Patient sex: M
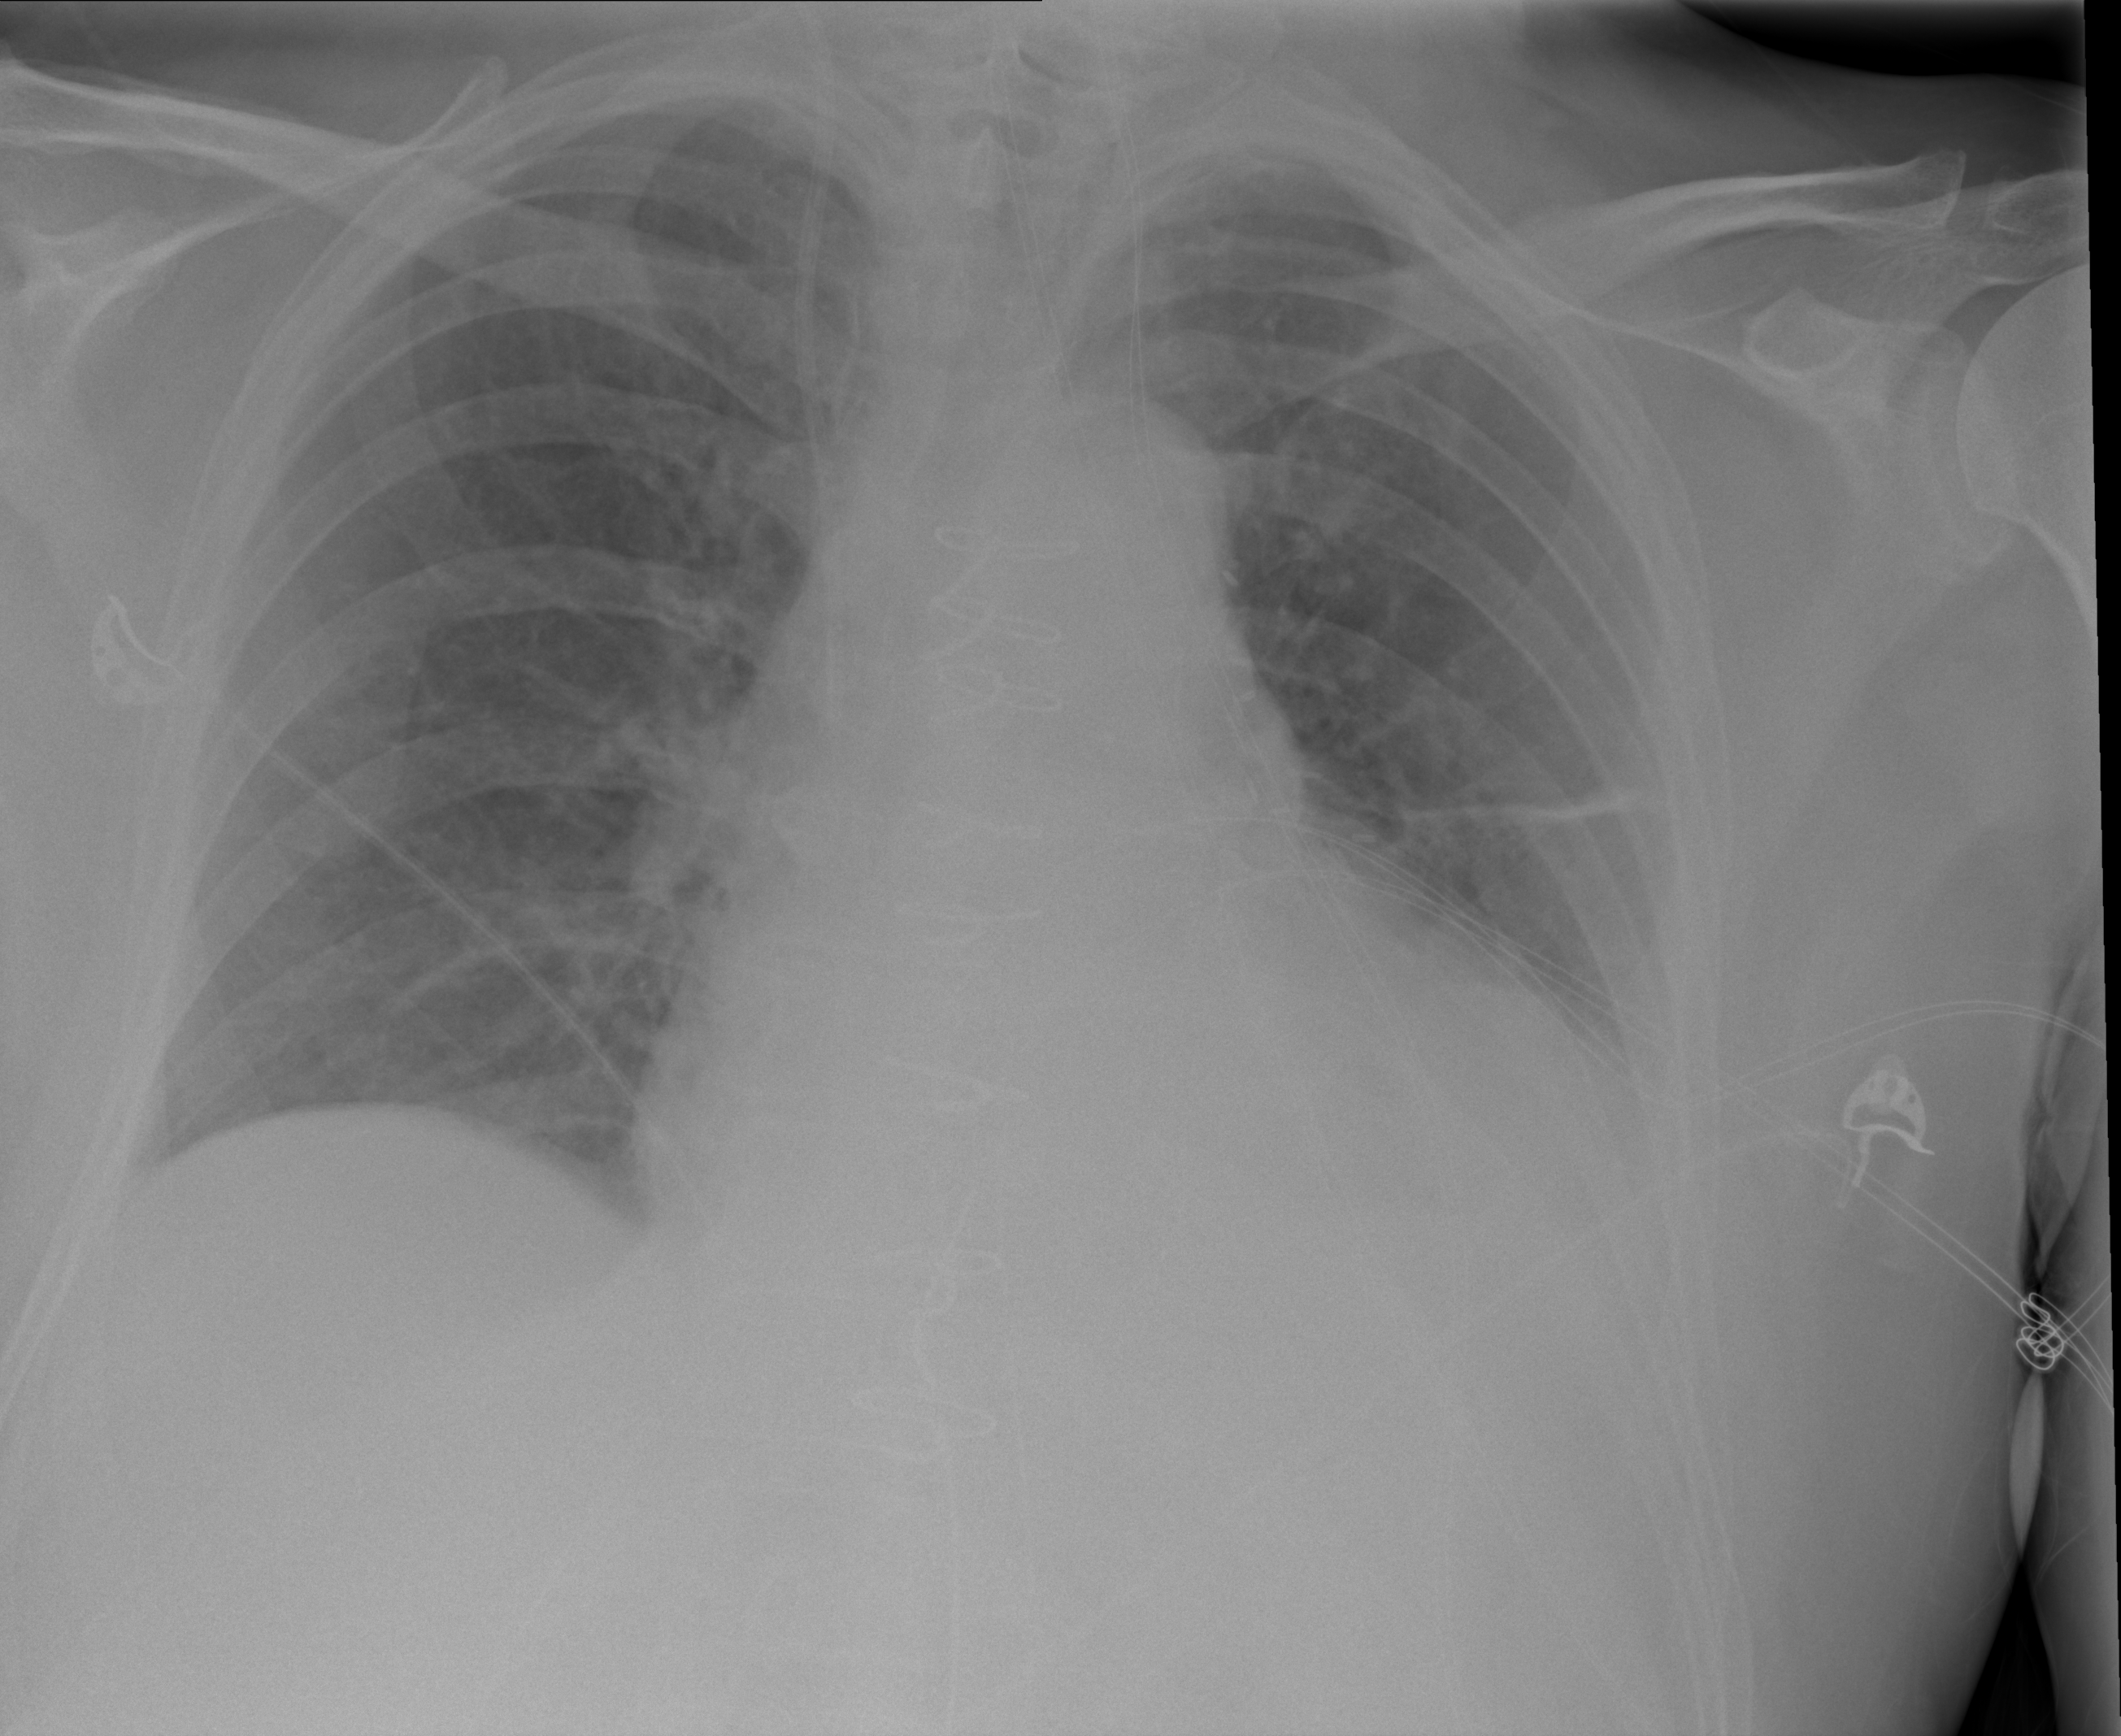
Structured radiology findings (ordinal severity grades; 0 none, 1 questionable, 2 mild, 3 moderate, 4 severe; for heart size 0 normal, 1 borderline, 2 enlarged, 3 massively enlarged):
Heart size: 2
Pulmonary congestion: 2
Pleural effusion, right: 0
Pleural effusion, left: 2
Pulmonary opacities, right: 0
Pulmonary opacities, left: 0
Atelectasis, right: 0
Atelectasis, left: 2